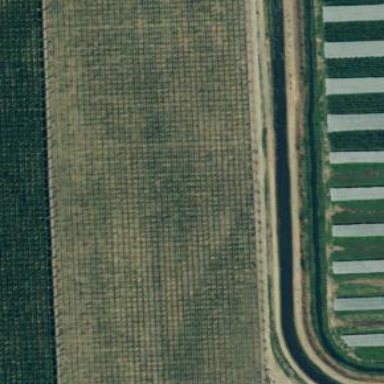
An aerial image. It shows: Orchard.